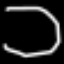
Label: octagon